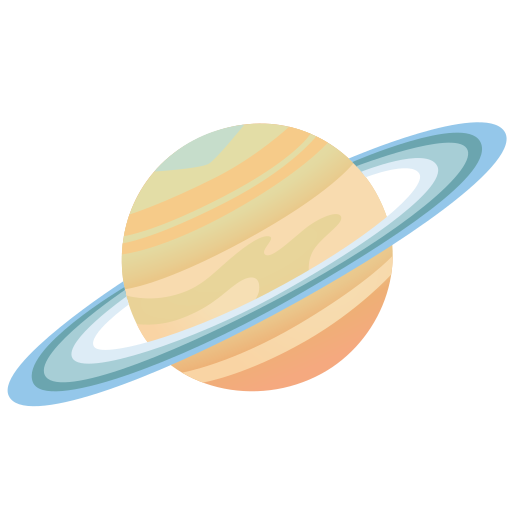
Emoji: 🪐